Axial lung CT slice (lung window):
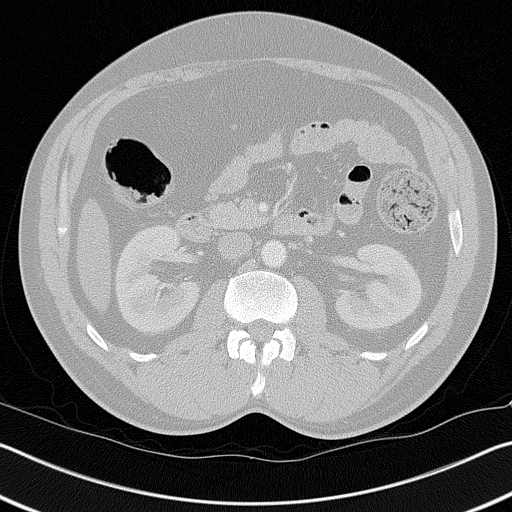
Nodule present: no